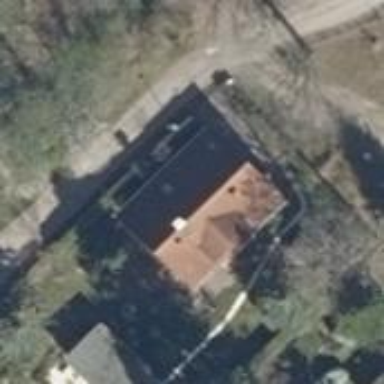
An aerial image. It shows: Simple and straightforward house.